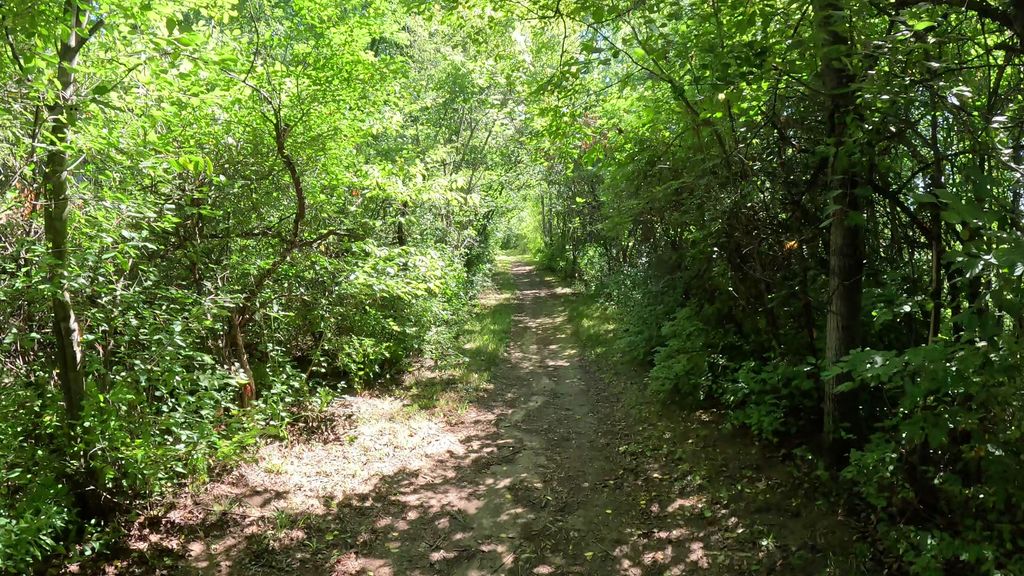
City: ottawa-gatineau